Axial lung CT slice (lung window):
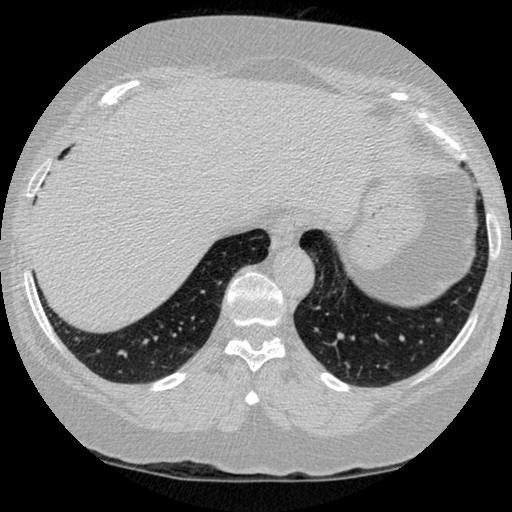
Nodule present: no